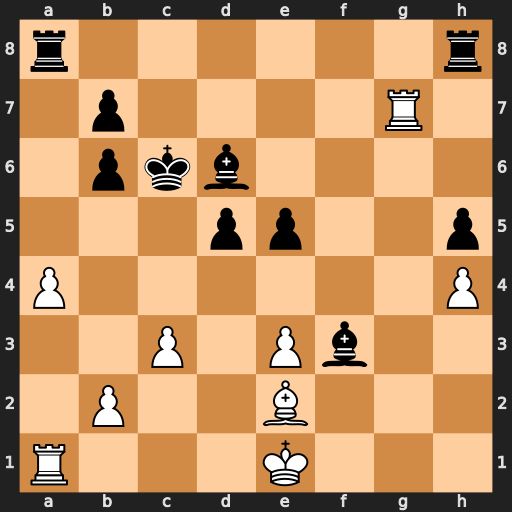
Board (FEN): r6r/1p4R1/1pkb4/3pp2p/P6P/2P1Pb2/1P2B3/R3K3
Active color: w
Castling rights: Q
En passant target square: -
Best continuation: Bb5+ Kc5 b4#